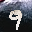
Label: 9